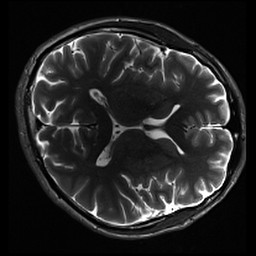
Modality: inplaneT2
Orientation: axial